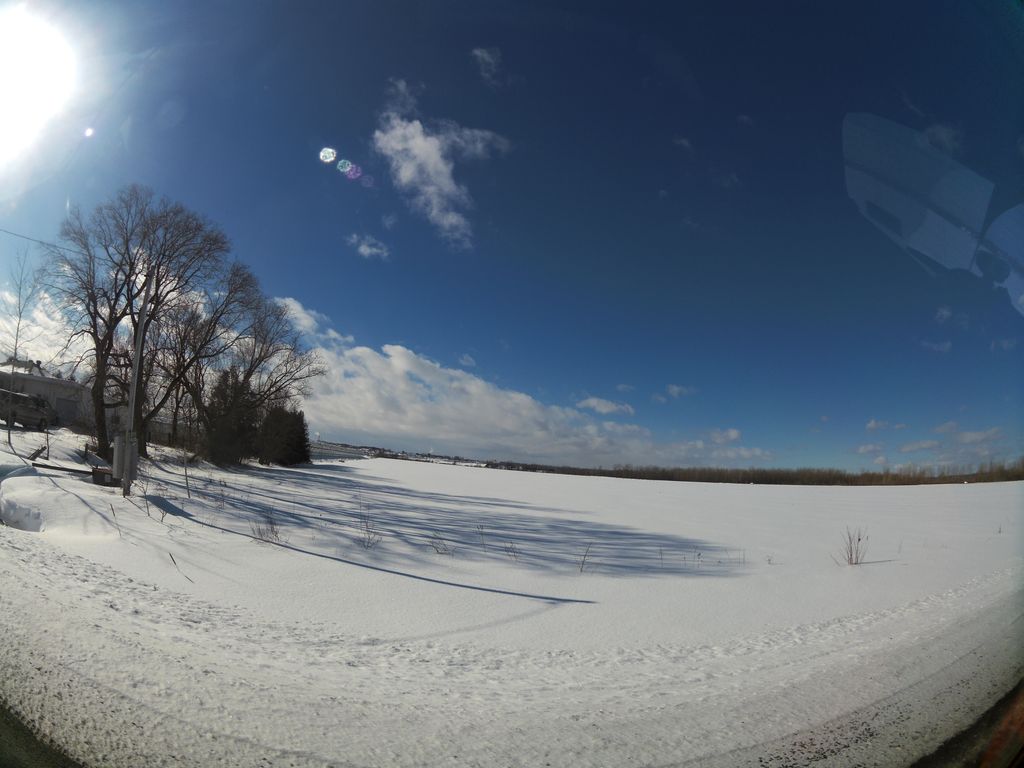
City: ottawa-gatineau